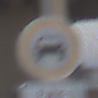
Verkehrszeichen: VerbotKraftwagen
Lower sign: SonstigeFahrzeugePersonengruppenFrei4
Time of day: SunriseSunset
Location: Outdoor (Suburban)
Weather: Clear
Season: NotSpecified
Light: Natural